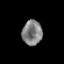
Tissue: prostate
Cell type: T cells
Senescence score: 0.3518
Nuclear area (px): 488
Mean DAPI intensity: 128.416